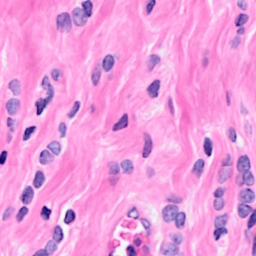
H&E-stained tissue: Breast